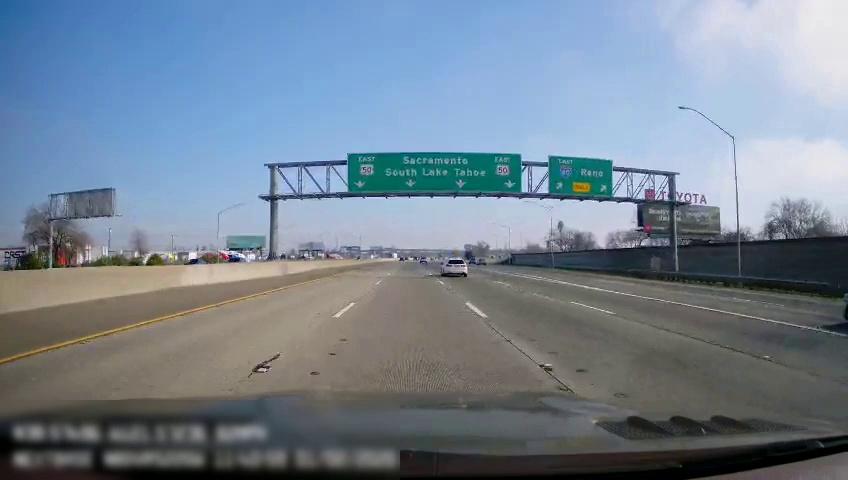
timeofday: Day
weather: Sunny
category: Vehicles | Car
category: Drivable Space
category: Vehicles | Car
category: Vehicles | SUV
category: Lanes | Current Lane
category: Lanes | Current Lane
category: Lanes | Current Lane
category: Lanes | Alternate Lane
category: Lanes | Alternate Lane
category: Lanes | Alternate Lane
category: Traffic | Signs
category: Traffic | Signs
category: Traffic | Signs